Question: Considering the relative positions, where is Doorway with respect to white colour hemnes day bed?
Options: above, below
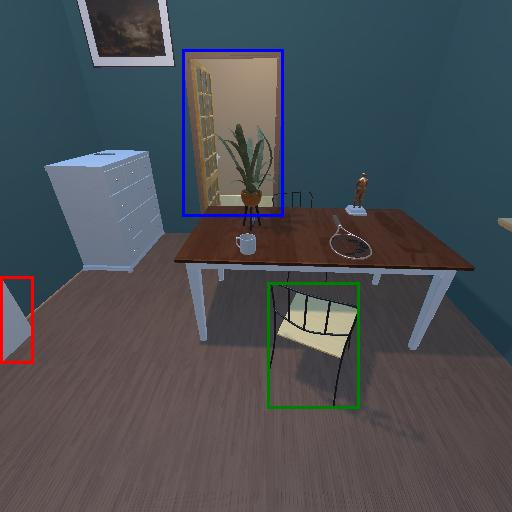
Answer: above